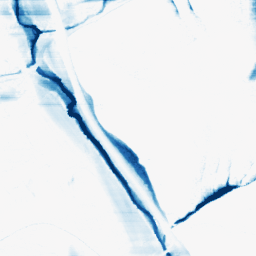
Category: morphological
Decomposition family: morphological_rect
Decomposition parameters: operation: closing
width: 50
height: 3
Upsampling method: bicubic
Upsampling parameters: scale: 2
Upsampling scale: 2